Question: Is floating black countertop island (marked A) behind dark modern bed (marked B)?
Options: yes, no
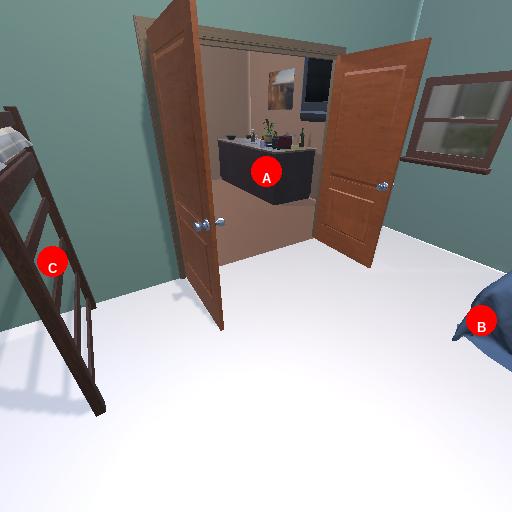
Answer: yes